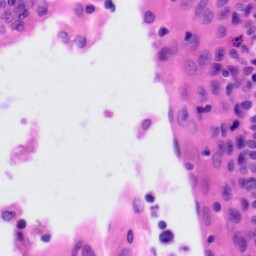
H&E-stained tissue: Tonsil